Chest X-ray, AP view. Patient: 54 years old, sex F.
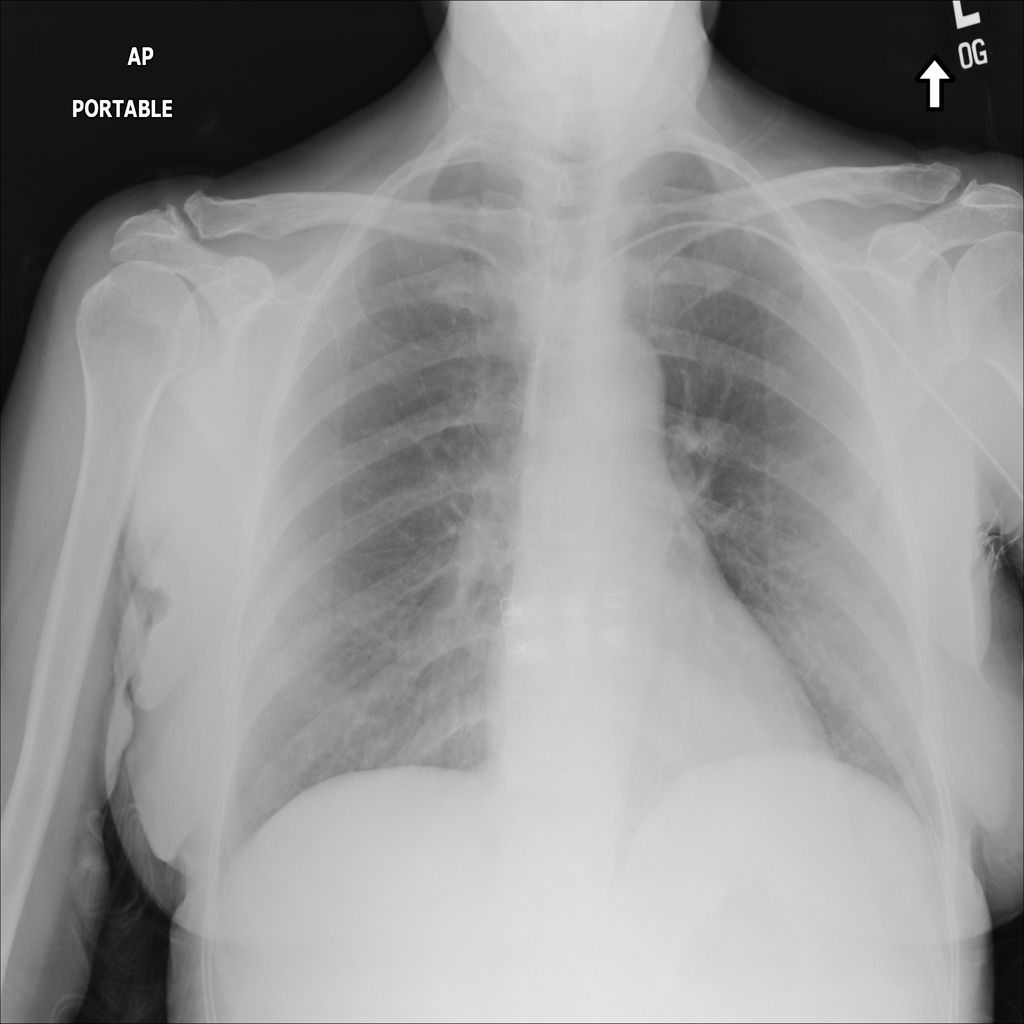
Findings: No Finding